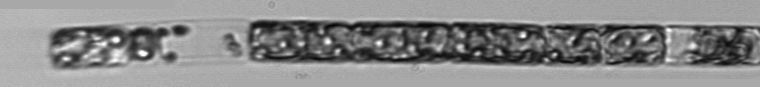
Label: Guinardia_delicatula_TAG_internal_parasite